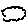
Label: cloud